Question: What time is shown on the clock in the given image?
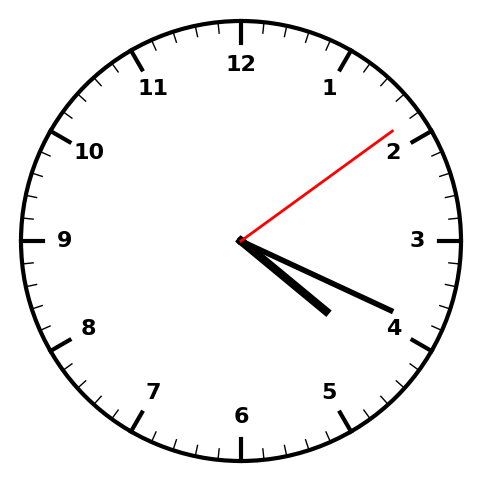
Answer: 04:19:09